Question: I have 'Apparel' and 'User' classes. Each 'user' can have many 'apparels'. And 'apparel' can be belong to only one 'User'
'''
class Apparel
{
/**
* @ORM\ManyToOne(targetEntity="User", inversedBy="apparels", cascade={"persist"})
* @ORM\JoinColumn(name="user_id", referencedColumnName="id", onDelete="CASCADE")
*/
private $user;
}
class User
{
/**
* @ORM\OneToMany(targetEntity="Apparel", mappedBy="user")
*/
private $apparels;
}
'''
The problem is that new user are added to database when I'm updating.
-
Here's my
'''
$user = $this->get('session')->get('user');
$apparel->setUser($user);
$entityManager = $this->getDoctrine()->getManager();
$entityManager->persist($apparel);
$entityManager->flush();
'''

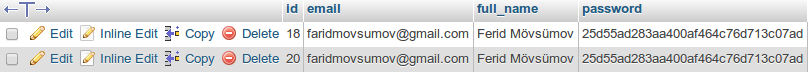
Answer: My guess is that the reason a new user is being created is because you are working with an object that is not being managed by Doctrine and probably allowing cascade creation.
So my recommendation would be to get the User Id from the session and try,
'''
$user = $userRepository->find($userId)
'''
and then call,
'''
$apparel->setUser($user);
'''